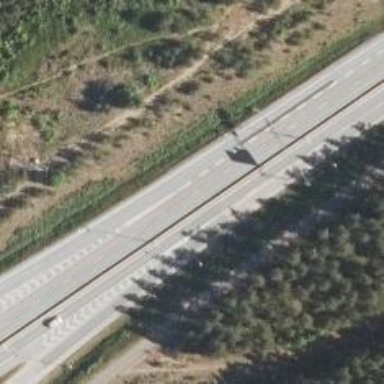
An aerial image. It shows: Motorway junction.